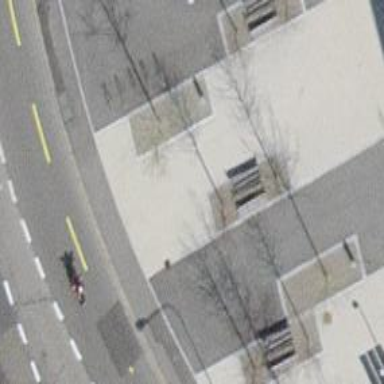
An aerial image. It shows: Bench.